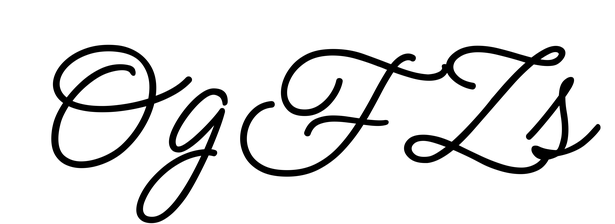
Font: MeowScript-Regular